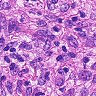
Metastatic tissue present: yes